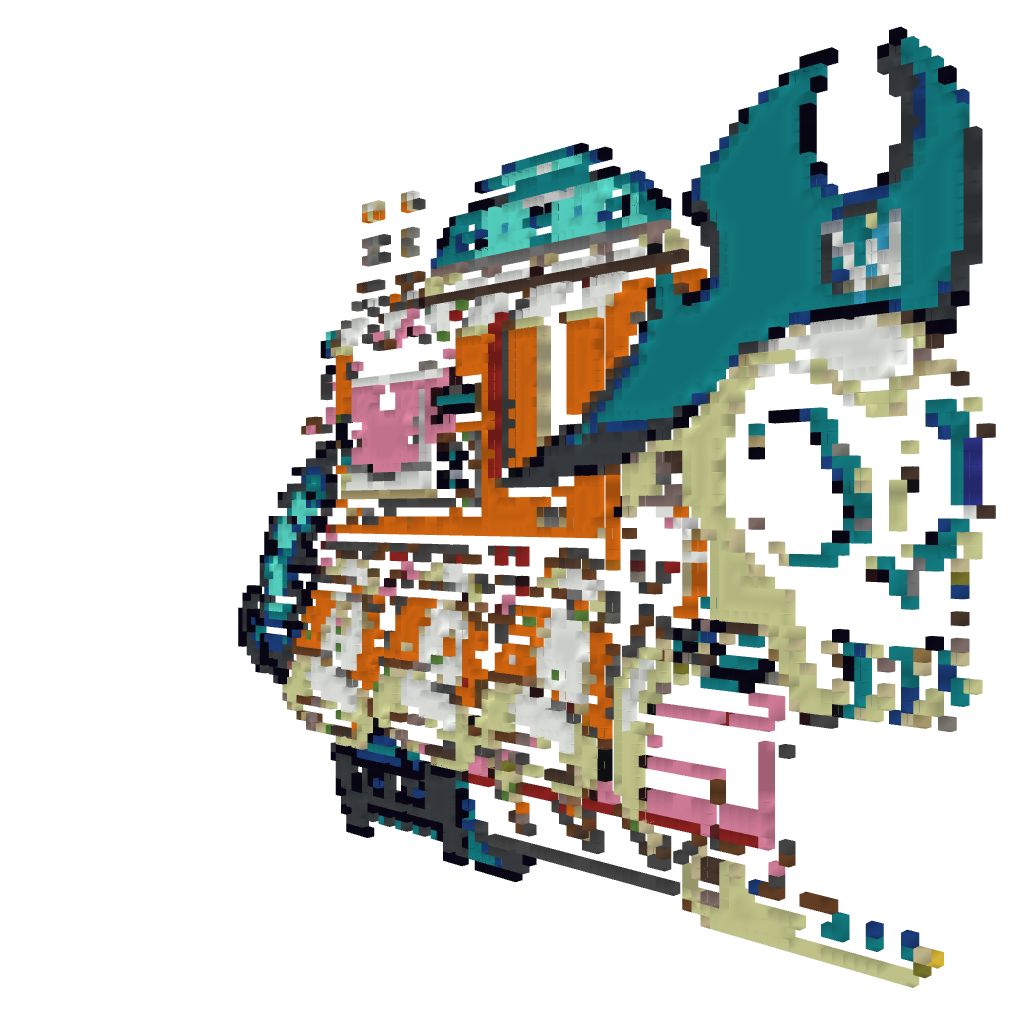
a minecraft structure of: Wily Machine #10 (ErnieCIII)